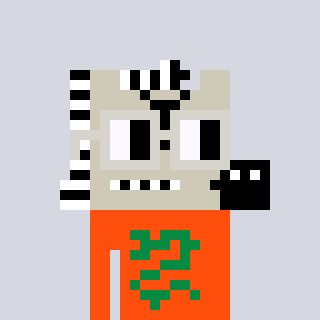
a pixel art character with square light gray glasses, a zebra-shaped head and a orange-colored body on a cool background